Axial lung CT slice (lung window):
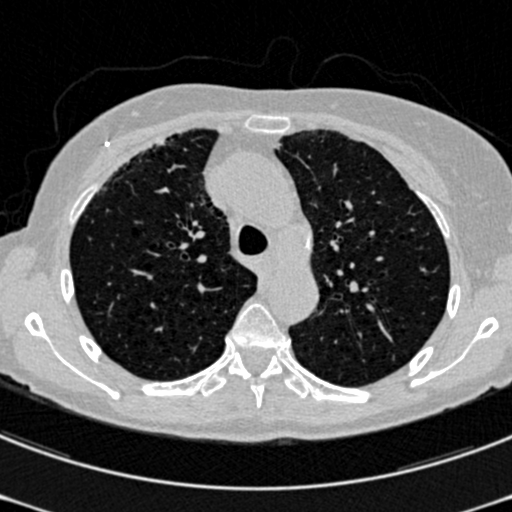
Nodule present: no